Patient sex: F
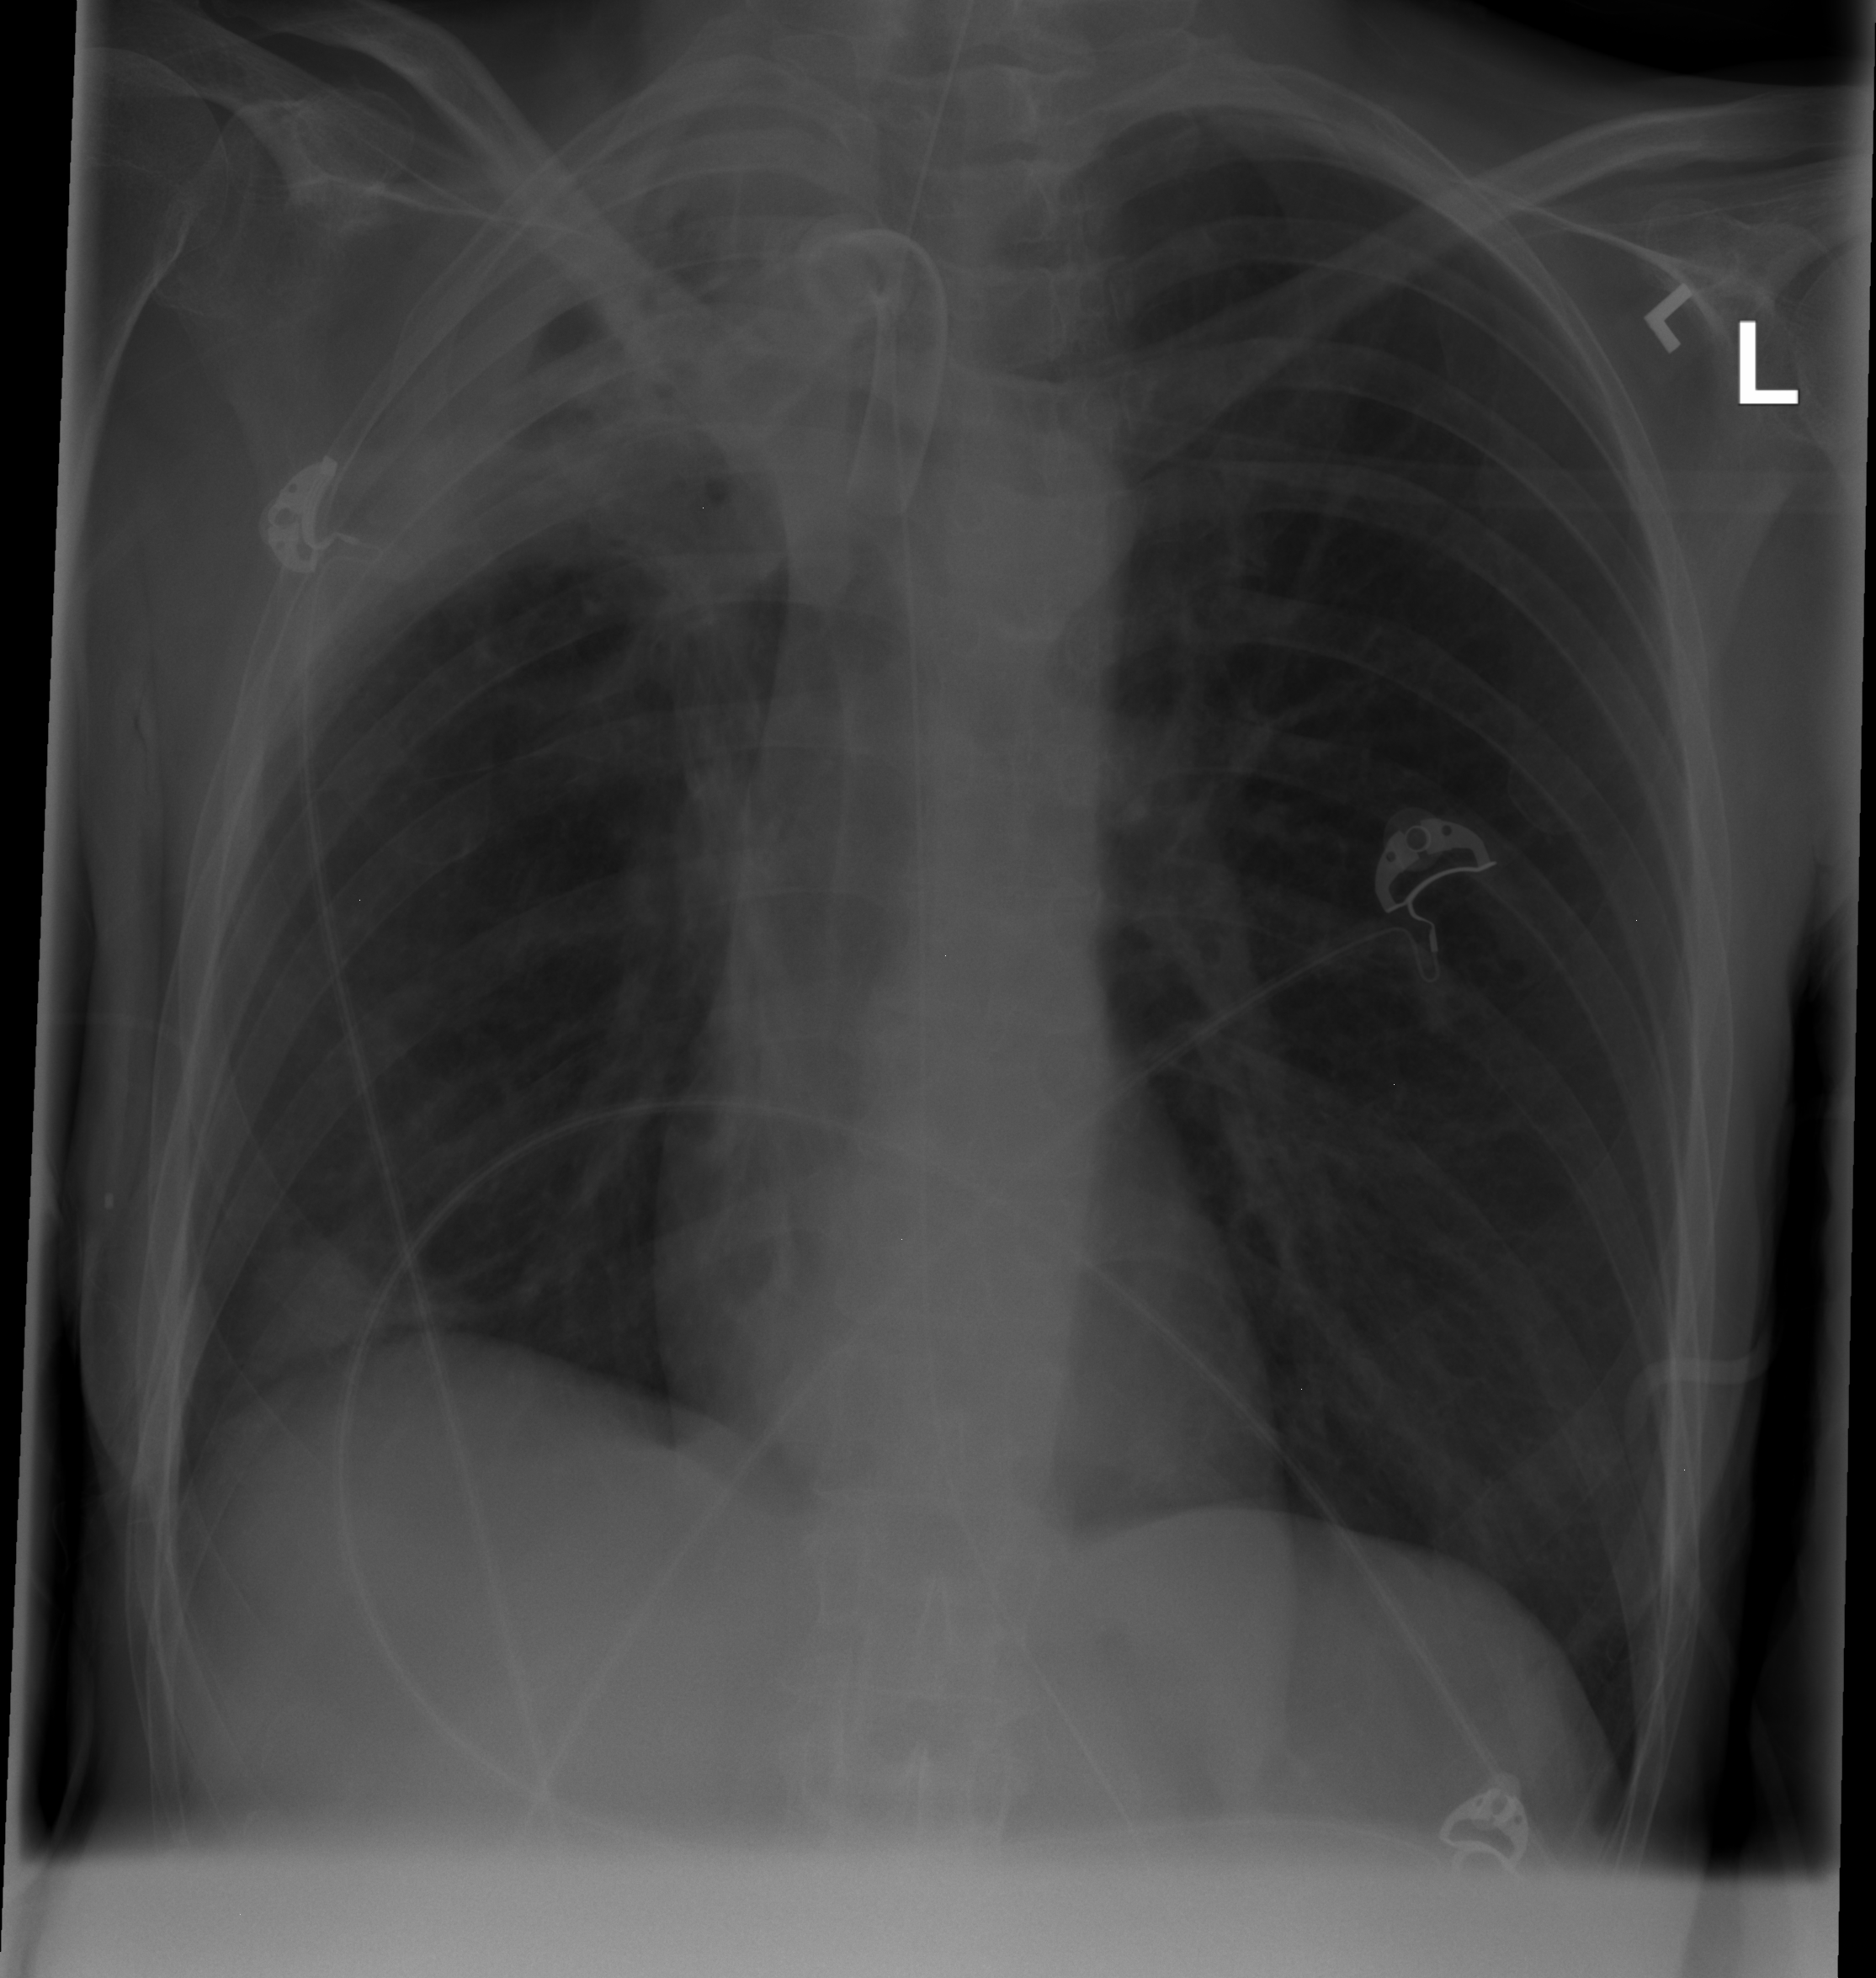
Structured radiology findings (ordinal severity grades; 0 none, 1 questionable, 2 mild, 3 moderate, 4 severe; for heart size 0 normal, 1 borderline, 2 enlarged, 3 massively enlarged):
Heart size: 0
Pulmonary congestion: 0
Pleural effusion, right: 0
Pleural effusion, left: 0
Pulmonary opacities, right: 3
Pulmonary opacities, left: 0
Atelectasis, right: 2
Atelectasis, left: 0